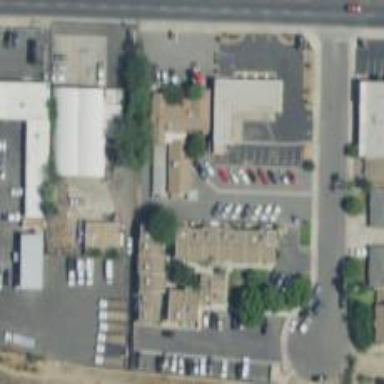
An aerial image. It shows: Veterinary facility.